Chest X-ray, PA view. Patient: 31 years old, sex F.
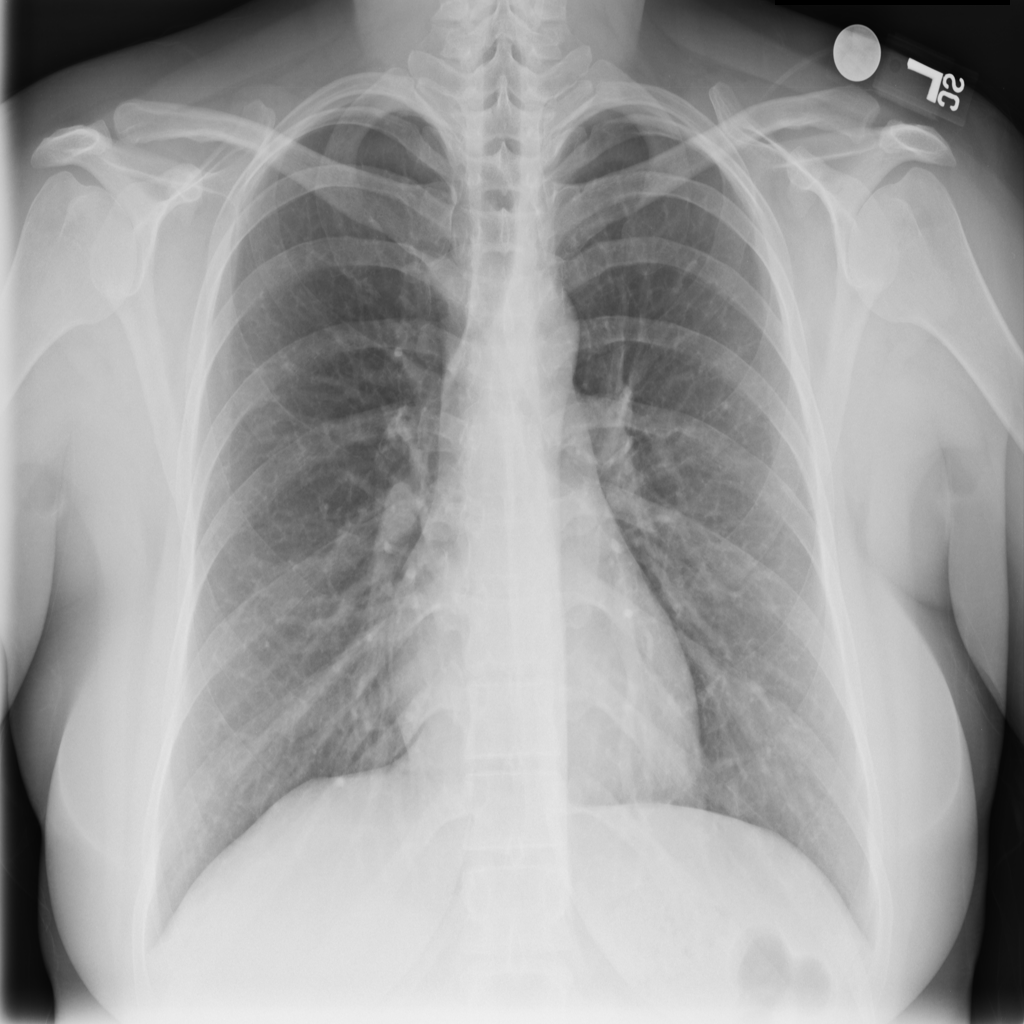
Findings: No Finding